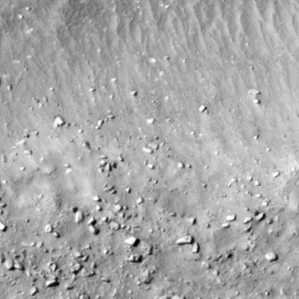
Label: non_frost